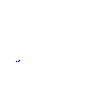
Particle: kaon